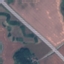
Land use / land cover class: Highway